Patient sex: F
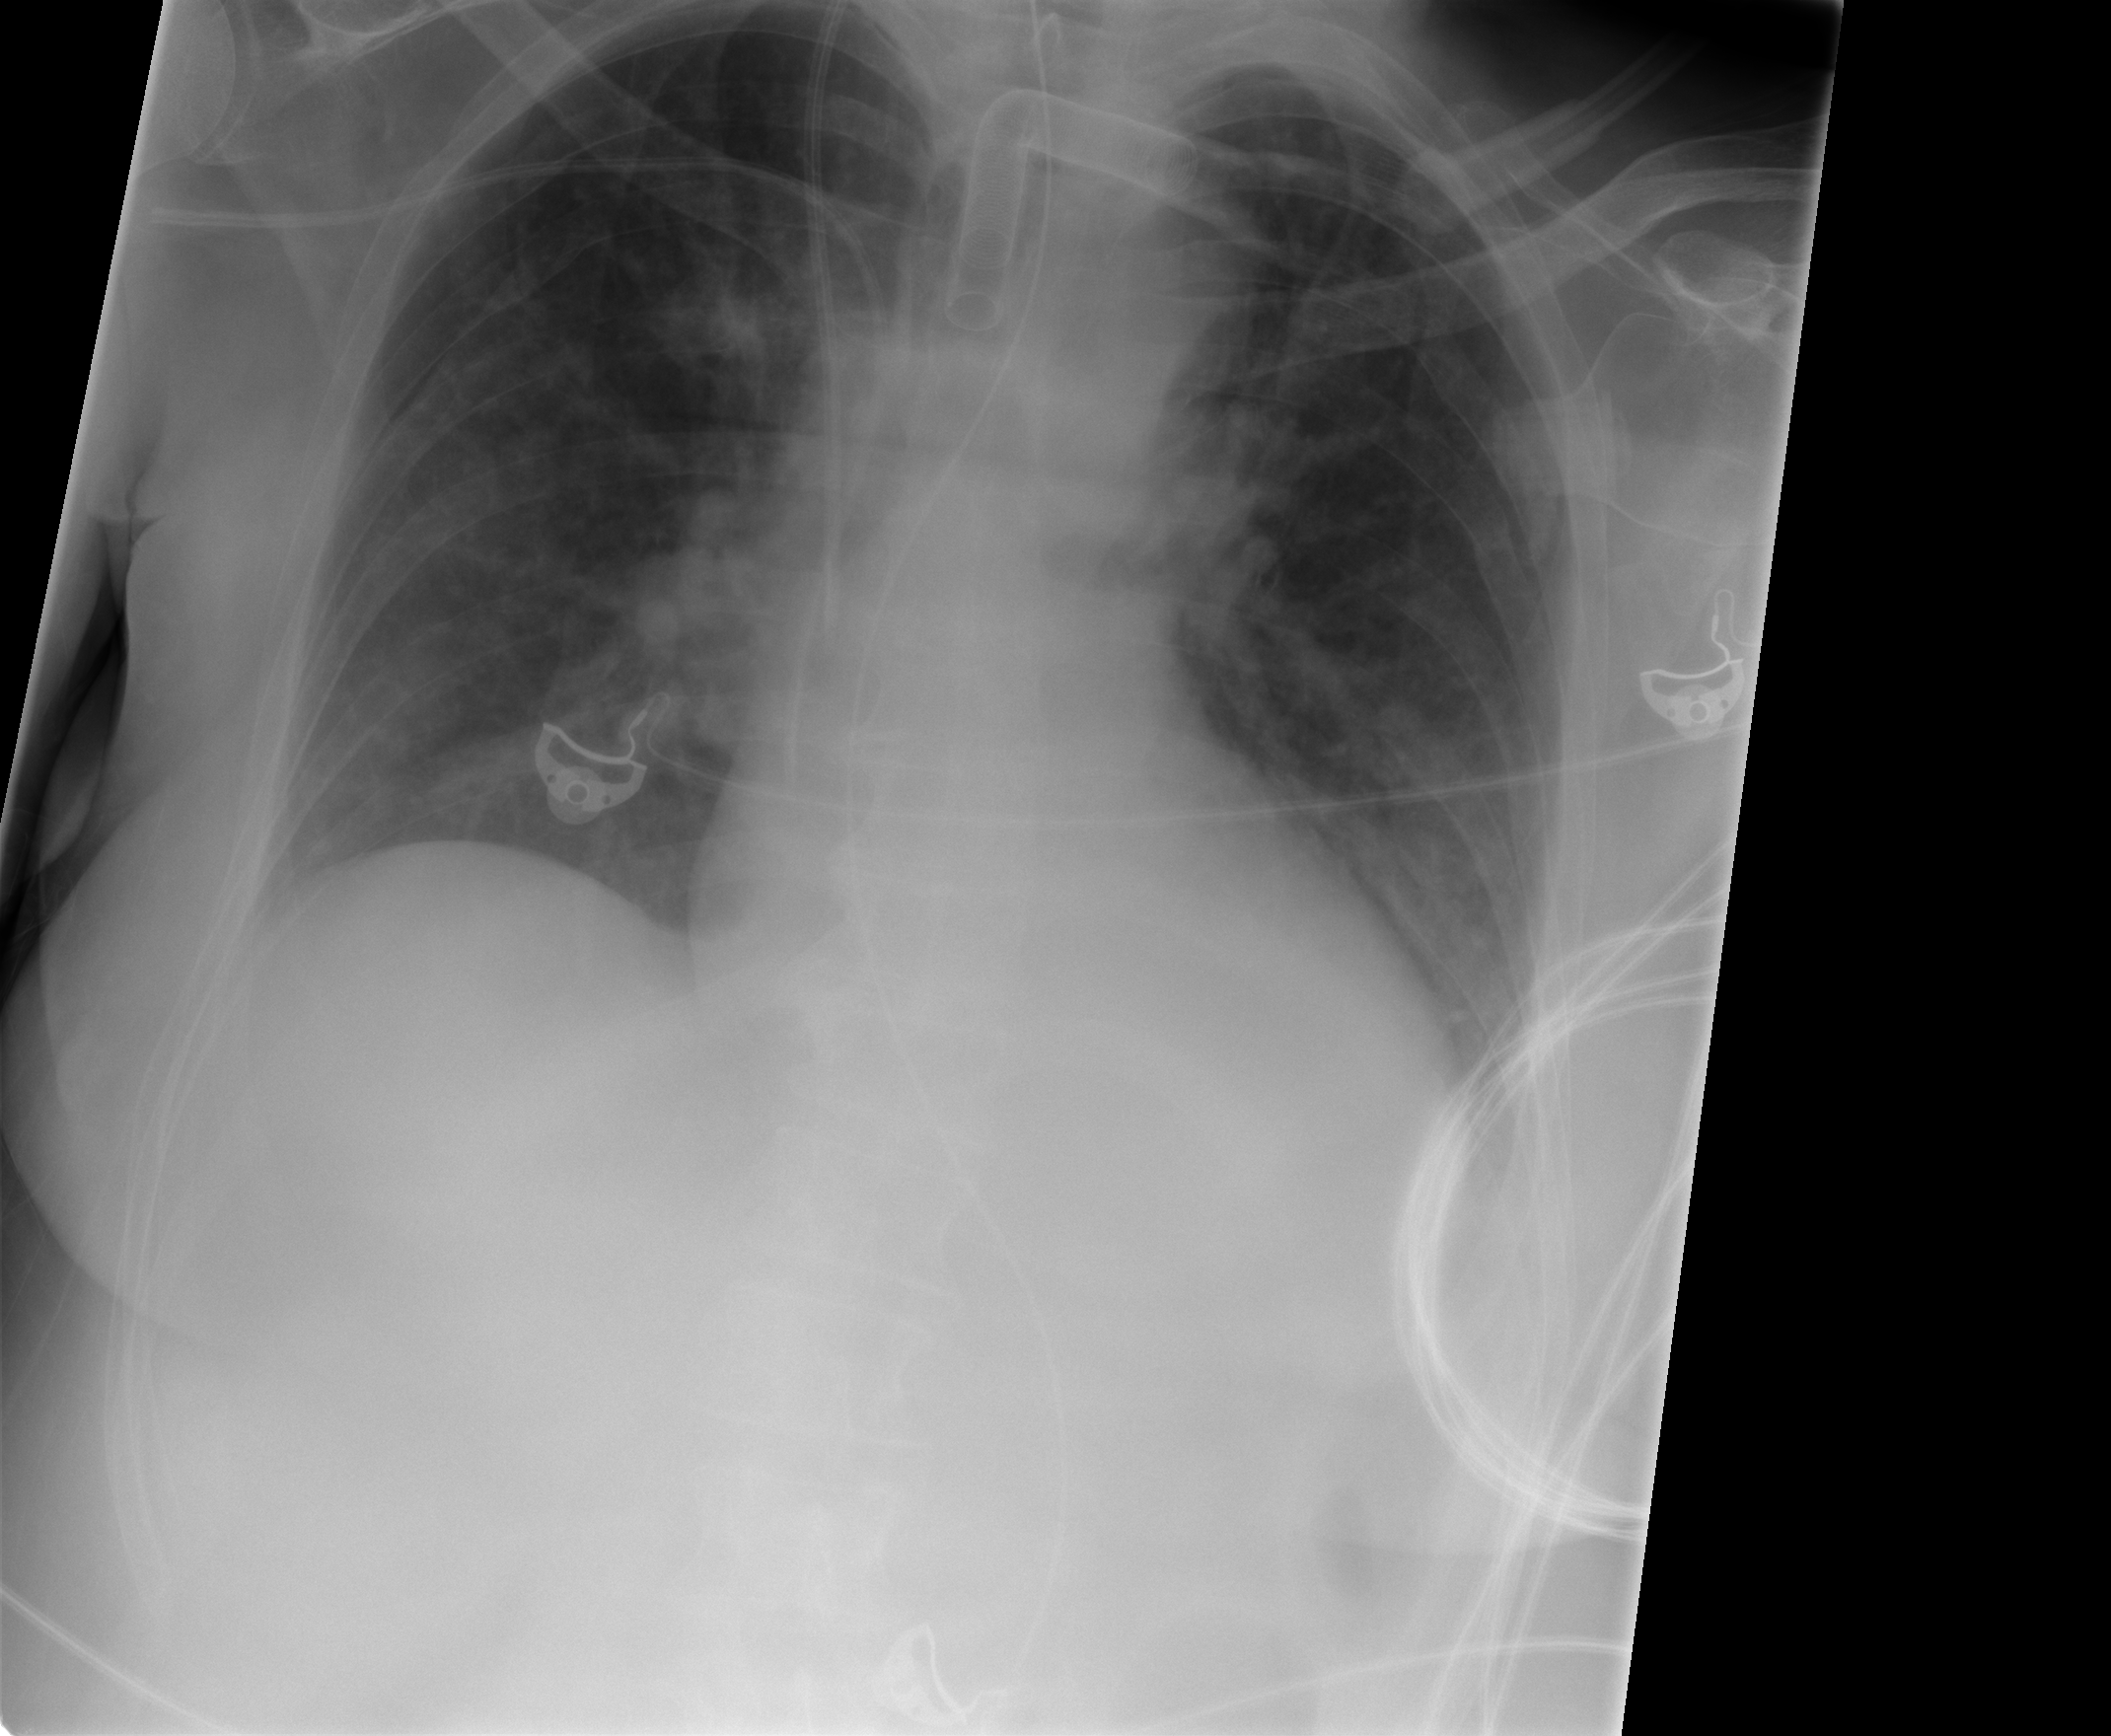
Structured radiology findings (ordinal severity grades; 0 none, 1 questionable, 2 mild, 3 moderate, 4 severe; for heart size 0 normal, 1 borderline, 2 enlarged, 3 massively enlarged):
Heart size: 1
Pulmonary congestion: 2
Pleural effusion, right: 0
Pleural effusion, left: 1
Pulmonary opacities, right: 0
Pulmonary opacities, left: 0
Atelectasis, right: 2
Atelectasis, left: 2